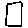
Label: square